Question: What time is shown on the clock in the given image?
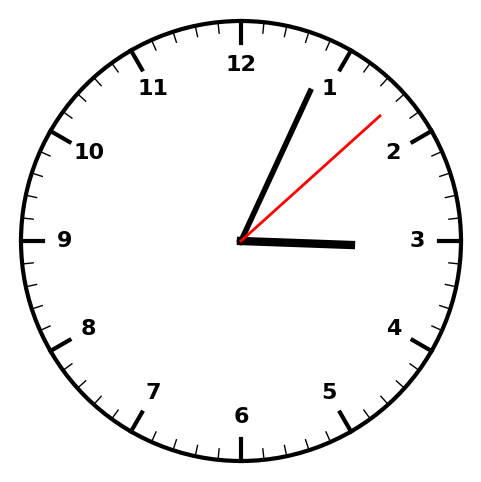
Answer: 03:04:08